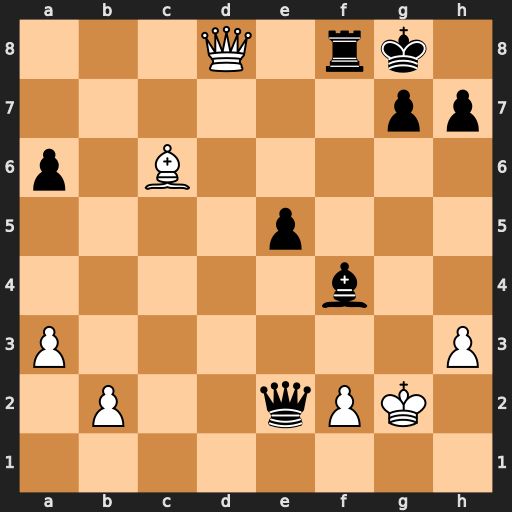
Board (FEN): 3Q1rk1/6pp/p1B5/4p3/5b2/P6P/1P2qPK1/8
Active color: w
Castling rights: -
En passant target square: -
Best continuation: Bd5+ Kh8 Qxf8#